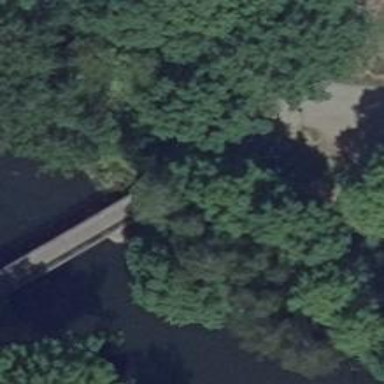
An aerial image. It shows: Path on bridge.